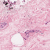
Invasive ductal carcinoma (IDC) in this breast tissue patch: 0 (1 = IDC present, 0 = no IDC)